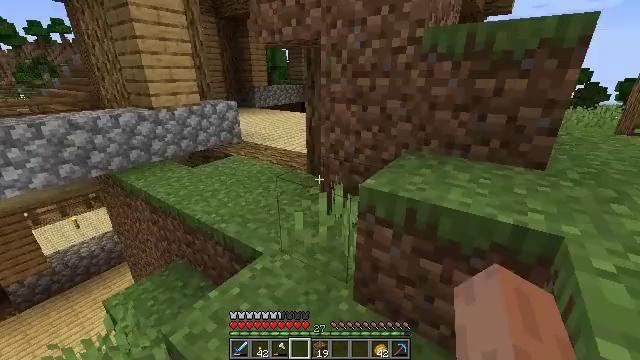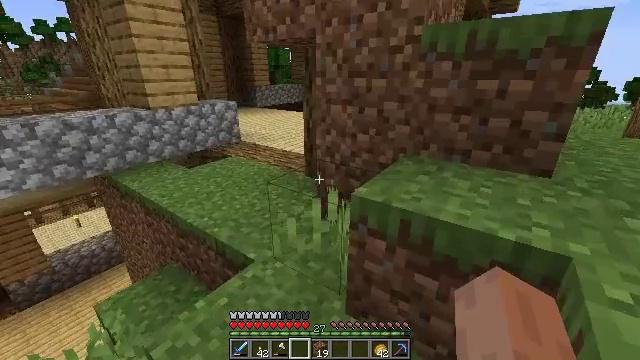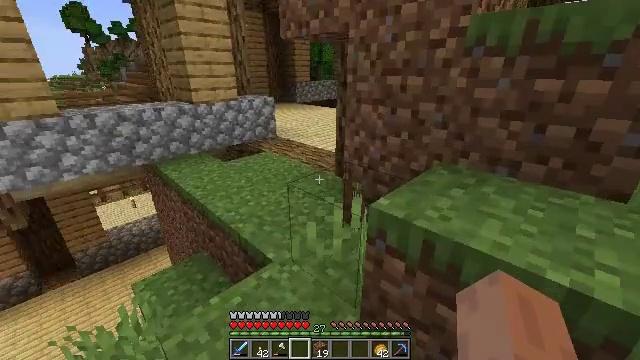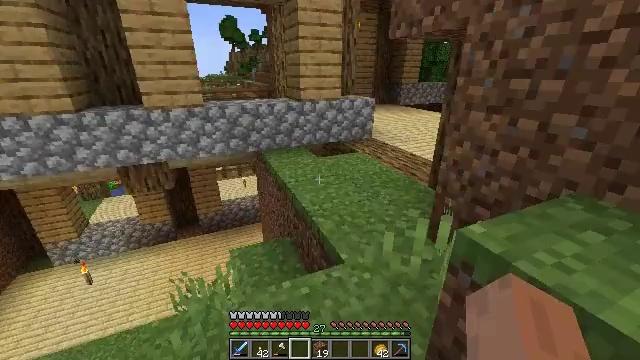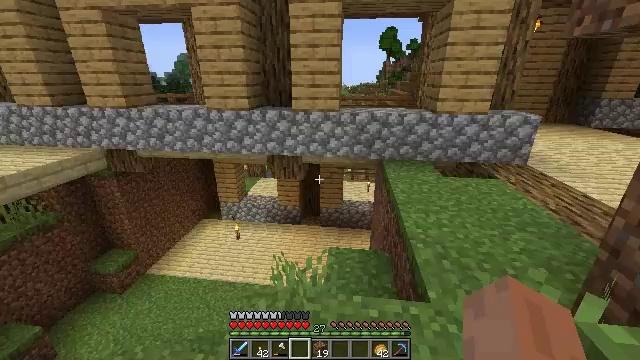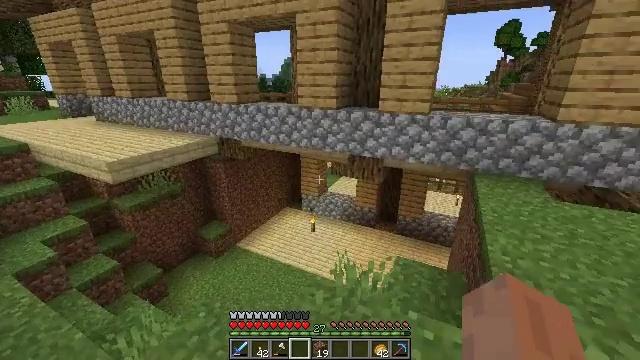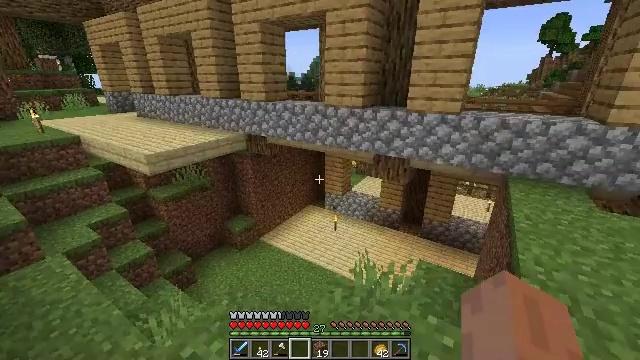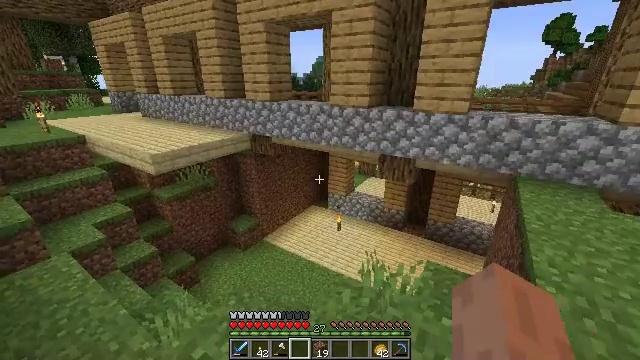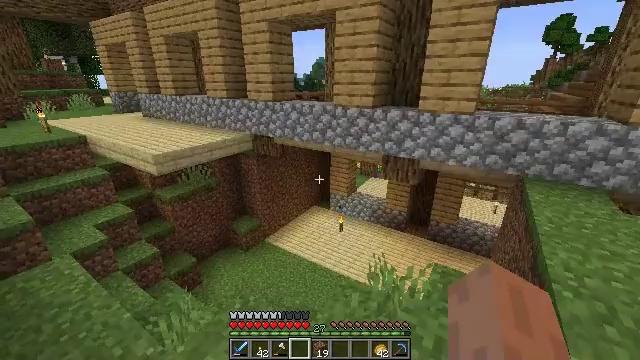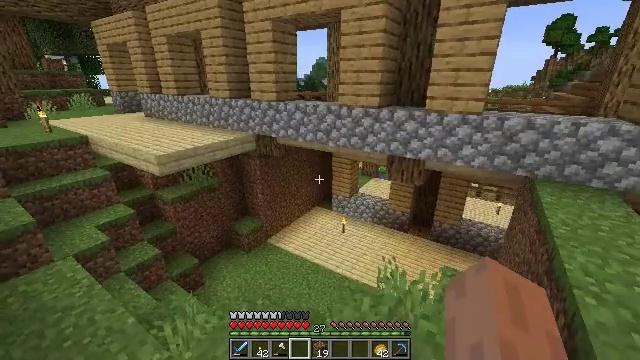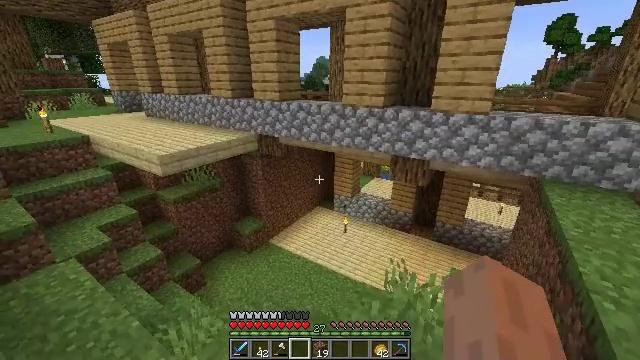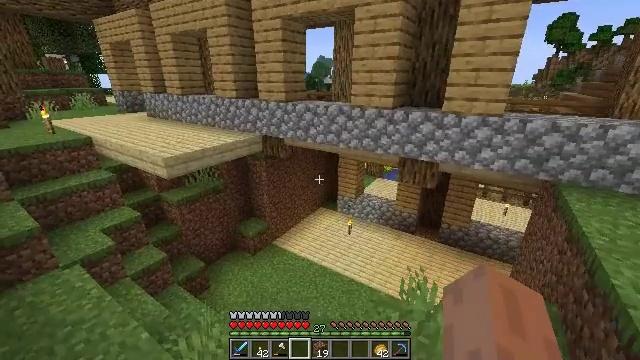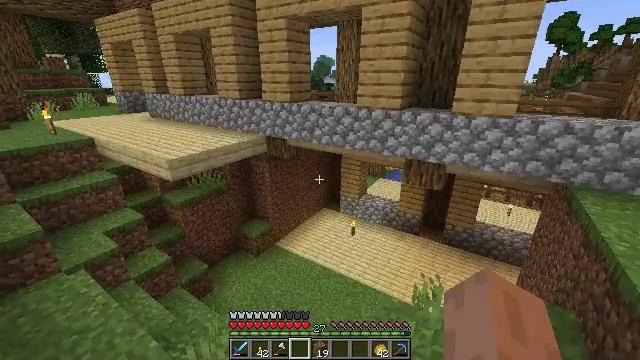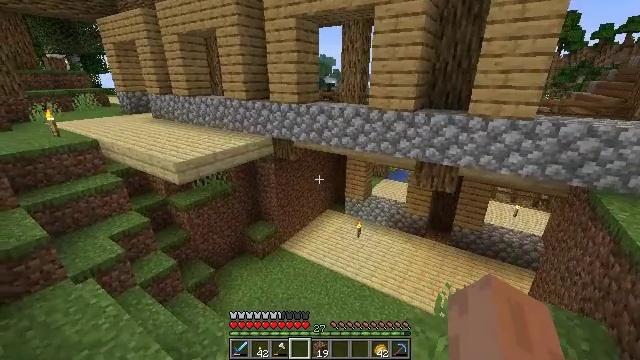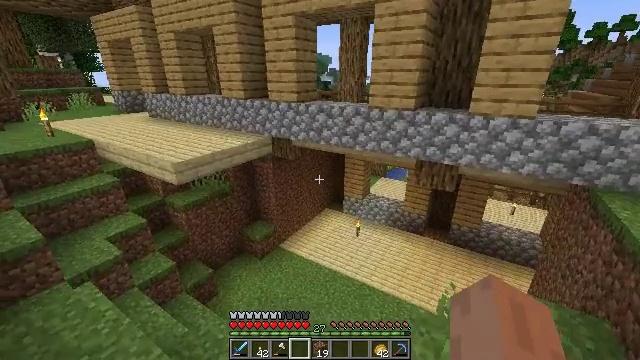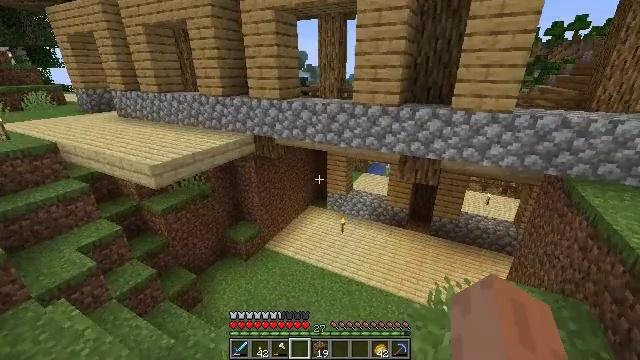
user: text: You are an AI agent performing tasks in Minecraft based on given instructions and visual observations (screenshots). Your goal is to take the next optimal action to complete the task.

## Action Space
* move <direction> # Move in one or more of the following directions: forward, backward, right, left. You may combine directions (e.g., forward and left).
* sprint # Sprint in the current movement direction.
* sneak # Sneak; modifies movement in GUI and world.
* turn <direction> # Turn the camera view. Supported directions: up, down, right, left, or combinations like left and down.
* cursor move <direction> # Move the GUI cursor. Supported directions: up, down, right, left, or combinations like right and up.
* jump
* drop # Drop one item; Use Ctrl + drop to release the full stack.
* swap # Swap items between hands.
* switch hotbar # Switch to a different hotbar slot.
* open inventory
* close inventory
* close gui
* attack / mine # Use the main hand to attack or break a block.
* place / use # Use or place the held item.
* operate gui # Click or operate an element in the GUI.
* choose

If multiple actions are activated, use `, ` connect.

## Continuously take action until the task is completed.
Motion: motion action
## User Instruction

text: Use the crafting table to make birch stairs.
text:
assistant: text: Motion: move right
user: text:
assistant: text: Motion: move right, turn left
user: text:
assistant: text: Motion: move right, turn left
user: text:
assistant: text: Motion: move right, turn left and up
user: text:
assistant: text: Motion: turn left
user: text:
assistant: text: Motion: move left, turn left
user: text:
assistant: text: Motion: move left
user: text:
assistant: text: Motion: move left
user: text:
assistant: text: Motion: move left
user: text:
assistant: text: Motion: move left
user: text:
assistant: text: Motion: move left
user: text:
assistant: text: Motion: move left
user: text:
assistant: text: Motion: move left
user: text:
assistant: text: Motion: move left
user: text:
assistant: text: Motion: move left, turn right
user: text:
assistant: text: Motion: move left, turn right and down
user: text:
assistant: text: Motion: move left, turn right and down
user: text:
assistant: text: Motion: move left, turn right
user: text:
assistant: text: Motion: move left, turn right and down
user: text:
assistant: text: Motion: move left, turn right and down
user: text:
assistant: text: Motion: move left, turn right and down
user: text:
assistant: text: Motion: move left, turn right
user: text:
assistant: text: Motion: move left
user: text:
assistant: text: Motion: move left
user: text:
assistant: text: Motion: move left
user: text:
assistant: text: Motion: move left
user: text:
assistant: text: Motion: move left
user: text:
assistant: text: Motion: move left
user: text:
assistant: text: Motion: move left
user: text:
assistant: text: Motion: move left